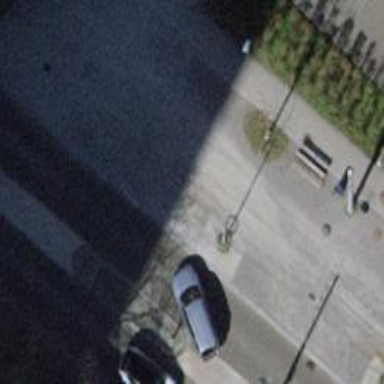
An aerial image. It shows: Kerb barrier.